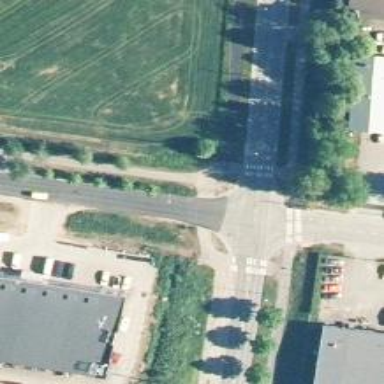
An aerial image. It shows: Asphalt cycleway.